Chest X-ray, PA view. Patient: 30 years old, sex M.
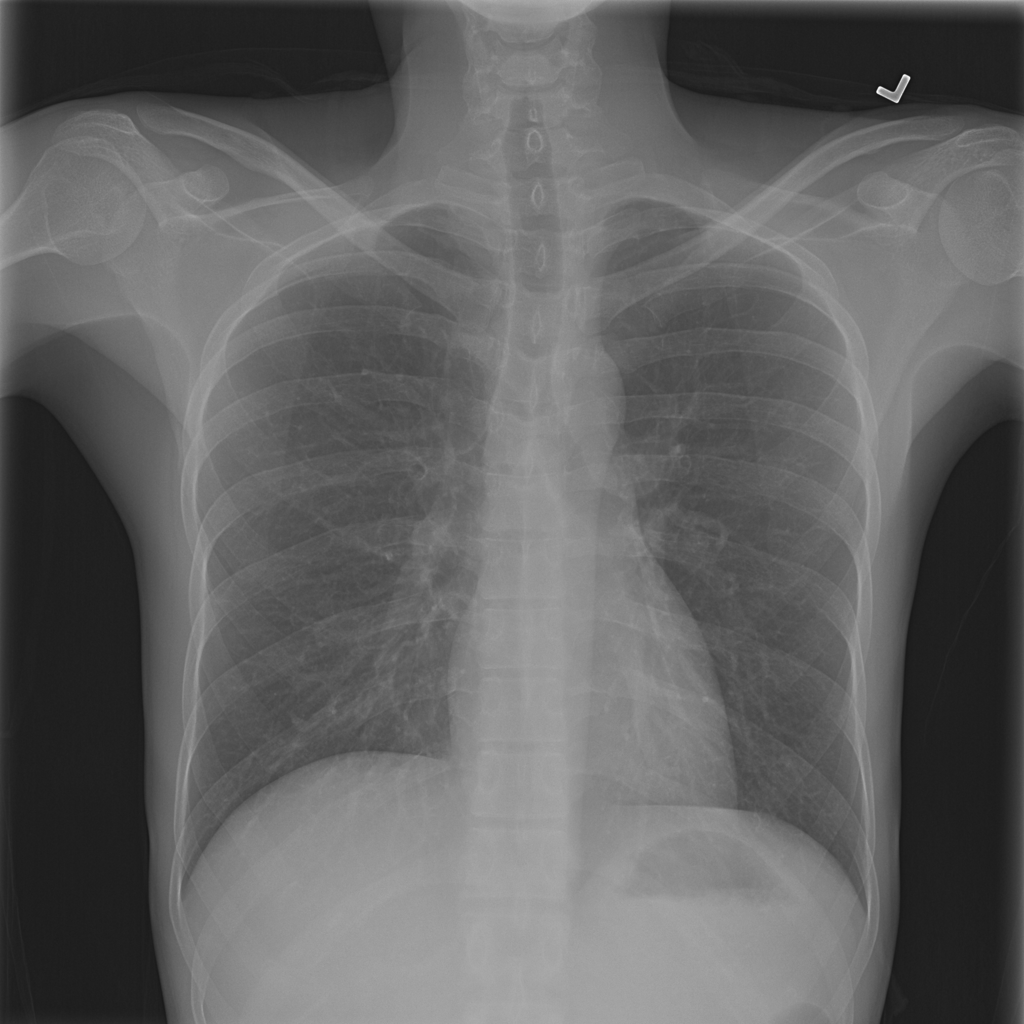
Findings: No Finding